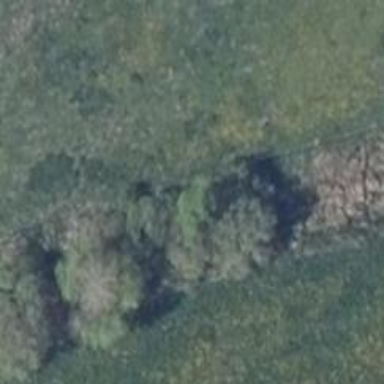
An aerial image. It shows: Deciduous tree in agricultural area.